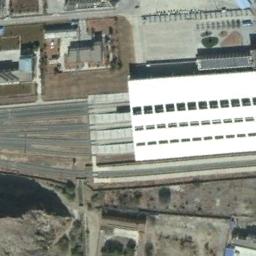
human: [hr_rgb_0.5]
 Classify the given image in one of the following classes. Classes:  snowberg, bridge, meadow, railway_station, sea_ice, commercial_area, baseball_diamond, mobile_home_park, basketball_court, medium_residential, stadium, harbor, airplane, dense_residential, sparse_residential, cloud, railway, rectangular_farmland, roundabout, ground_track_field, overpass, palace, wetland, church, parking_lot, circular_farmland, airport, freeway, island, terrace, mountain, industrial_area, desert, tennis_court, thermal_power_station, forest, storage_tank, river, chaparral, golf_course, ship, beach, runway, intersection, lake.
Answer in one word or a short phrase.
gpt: railway_station